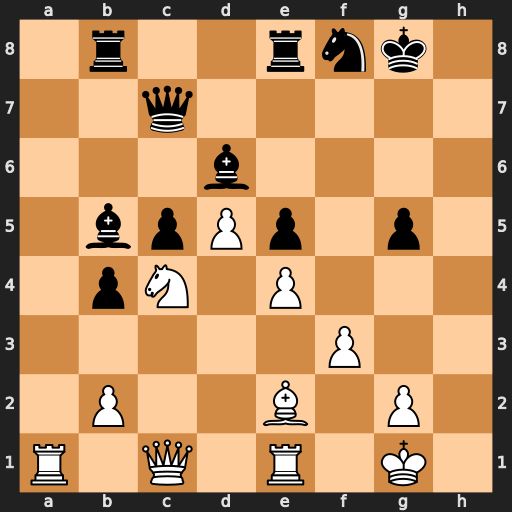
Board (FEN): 1r2rnk1/2q5/3b4/1bpPp1p1/1pN1P3/5P2/1P2B1P1/R1Q1R1K1
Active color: w
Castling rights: -
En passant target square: -
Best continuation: Qxg5+ Qg7 Qxg7+ Kxg7 Nxd6